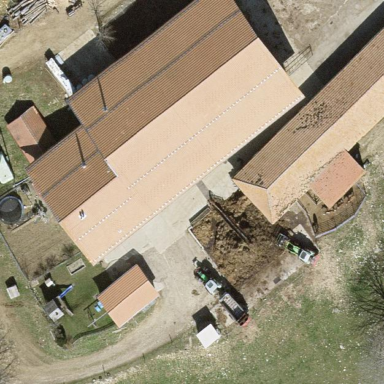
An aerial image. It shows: Farmyard area.